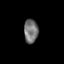
Tissue: skin
Cell type: Epithelial cells
Senescence score: 0.244
Nuclear area (px): 332
Mean DAPI intensity: 115.744